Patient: sex M, age 32
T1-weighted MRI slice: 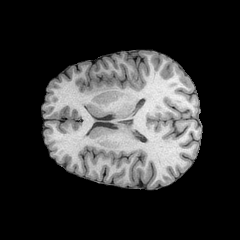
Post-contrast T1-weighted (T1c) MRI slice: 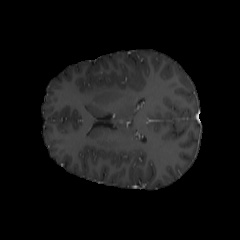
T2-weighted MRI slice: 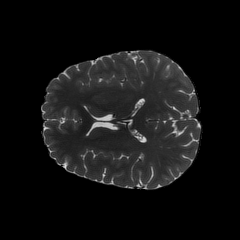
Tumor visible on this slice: yes
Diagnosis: Astrocytoma, IDH-mutant
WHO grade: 2